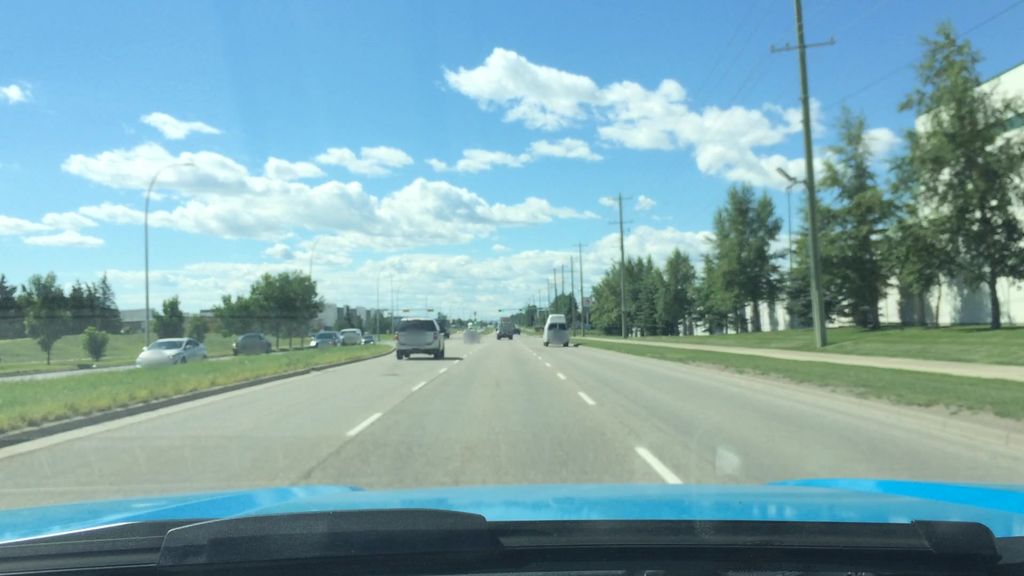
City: calgary